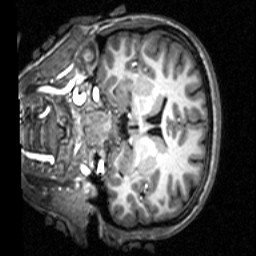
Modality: T1w
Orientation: coronal
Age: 24
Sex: female